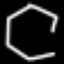
Label: octagon